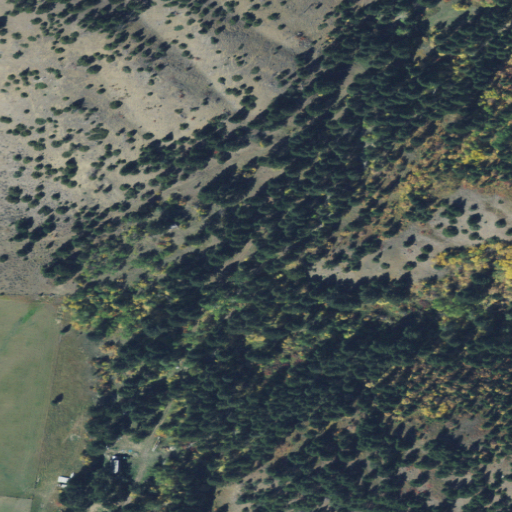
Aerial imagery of valley in Montana named Dry Canyon containing evergreen forest and shrub